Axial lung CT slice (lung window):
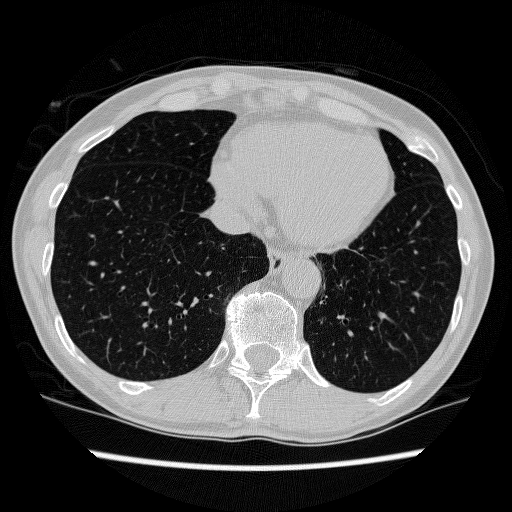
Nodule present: no